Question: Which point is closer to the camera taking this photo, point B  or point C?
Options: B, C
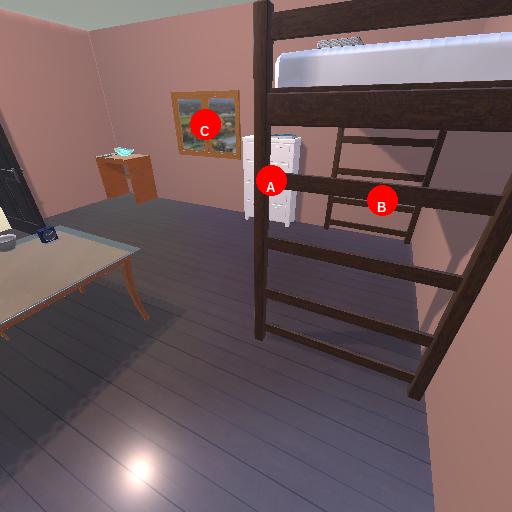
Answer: B